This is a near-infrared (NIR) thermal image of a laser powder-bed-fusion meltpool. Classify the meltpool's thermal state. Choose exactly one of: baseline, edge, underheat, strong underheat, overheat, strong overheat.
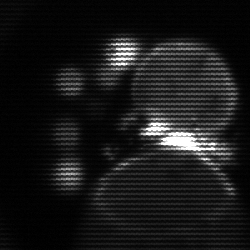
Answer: edge